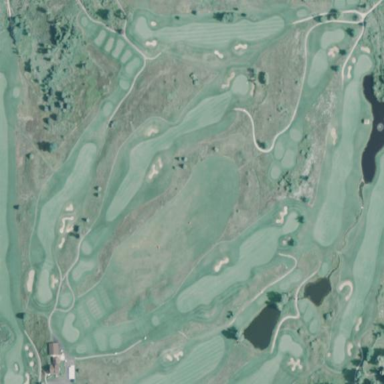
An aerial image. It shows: Golf course.